Question: I want to create a list box, as depicted below, in Joomla 3.x but I don't know what should I do or like similar.

who can suggest to me for solution?
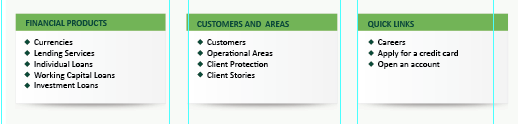
Answer: Copy and paste following code for your php file
'''
JHtml::_('formbehavior.chosen');
'''
Create a List box
'''
<?php
$options = array();
$options[] = JHTML::_('select.option', '', '- please select -');
$options[] = JHTML::_('select.option', 'Office spaces', 'Office spaces');
$options[] = JHTML::_('select.option', 'Residents', 'Residents');
echo JHTMLSelect::genericlist($options, 'category', 'class="selectbox"', 'value', 'text', $row->category);
?>
'''